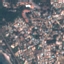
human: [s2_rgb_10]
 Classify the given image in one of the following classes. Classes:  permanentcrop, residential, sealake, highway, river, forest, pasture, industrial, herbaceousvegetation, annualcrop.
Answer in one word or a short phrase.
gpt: Residential